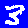
Digit: 3